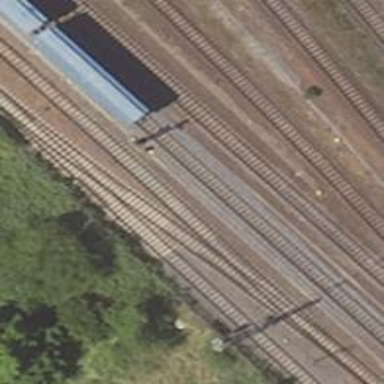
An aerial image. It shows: Railway signal.